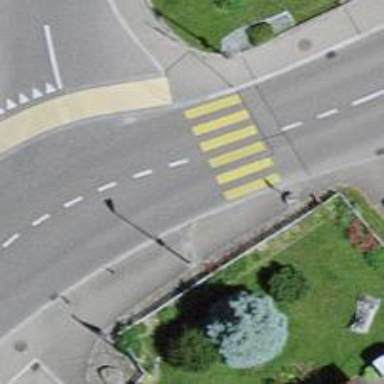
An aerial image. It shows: Zebra crossing on the road.